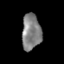
Tissue: lung
Cell type: Epithelial cells
Senescence score: 0.1207
Nuclear area (px): 669
Mean DAPI intensity: 129.981